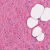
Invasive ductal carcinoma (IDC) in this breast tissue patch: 0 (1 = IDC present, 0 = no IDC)